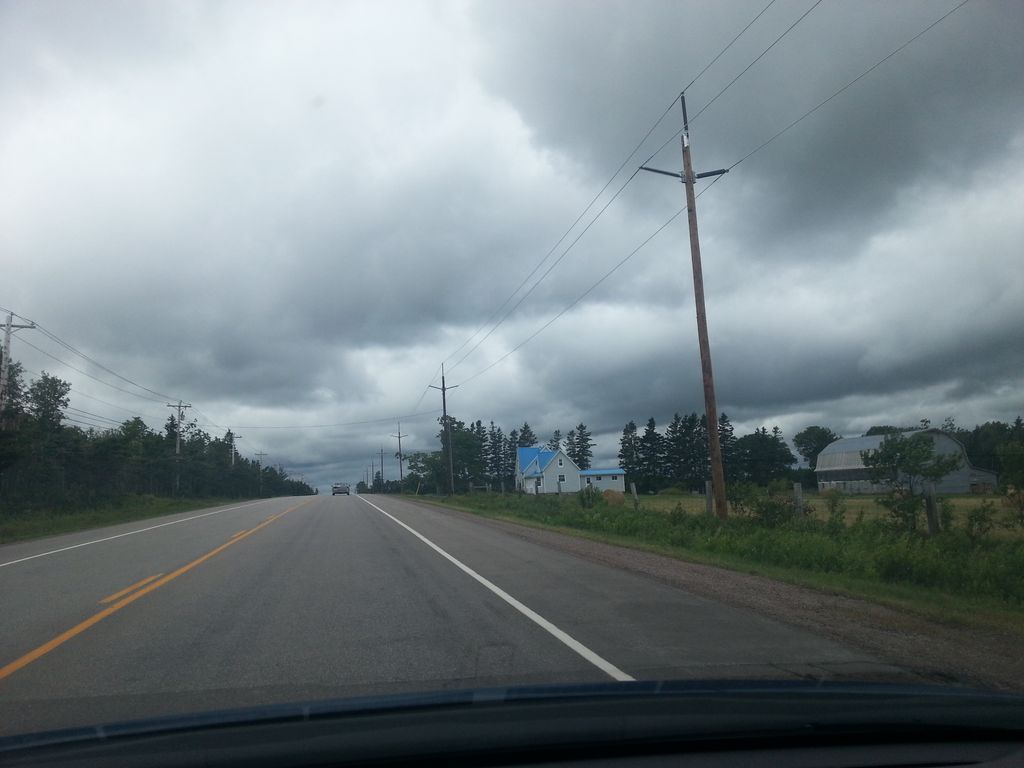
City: charlottetown